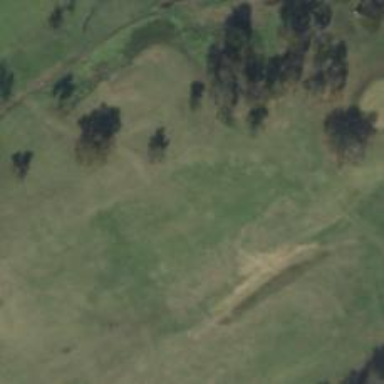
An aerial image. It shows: Golf hole.